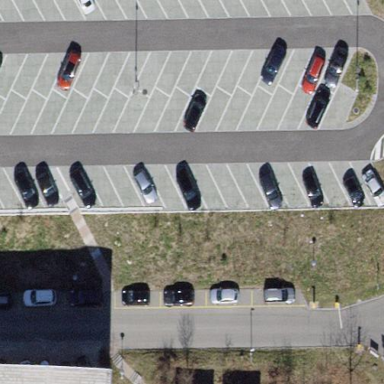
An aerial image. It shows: Parking area with surface.